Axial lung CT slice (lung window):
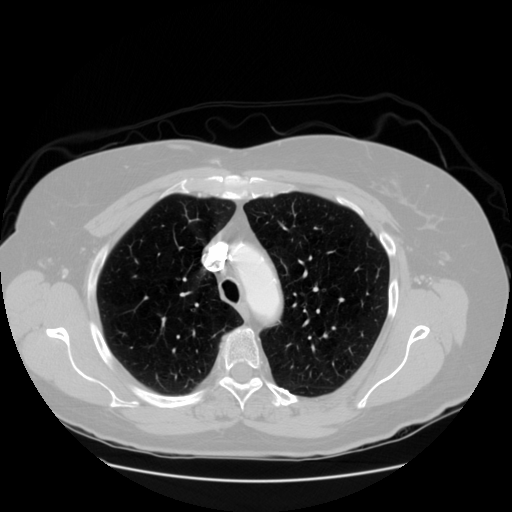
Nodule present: no